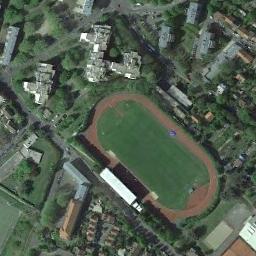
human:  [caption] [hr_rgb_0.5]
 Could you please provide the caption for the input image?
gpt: There are many buildings next to the ground track field .

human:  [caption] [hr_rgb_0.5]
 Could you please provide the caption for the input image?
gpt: The oval ground track is red .

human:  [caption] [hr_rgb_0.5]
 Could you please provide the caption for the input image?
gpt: A track and field is built in the middle of a residential area, Surrounded by a lot of vegetation .

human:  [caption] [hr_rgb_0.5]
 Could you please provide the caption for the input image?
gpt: The ground track field is surrounded by some trees and buildings .

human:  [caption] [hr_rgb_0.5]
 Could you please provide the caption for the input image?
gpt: There are many buildings around the ground track field with a red track .